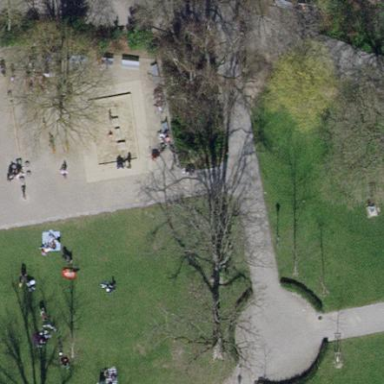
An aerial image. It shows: Playground area for leisure activities on the land.